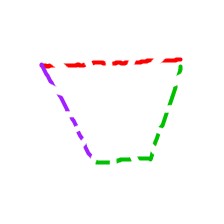
Shape: trapezoid